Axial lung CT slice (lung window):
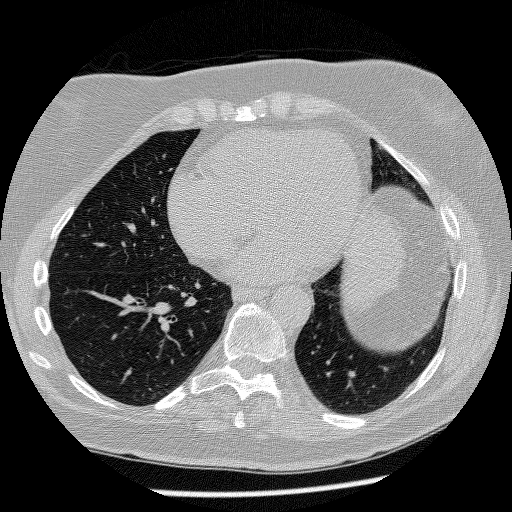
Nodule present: no